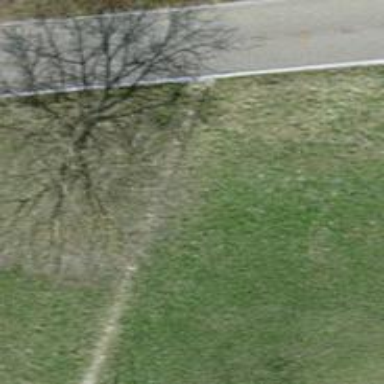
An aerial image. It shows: Road with steps.